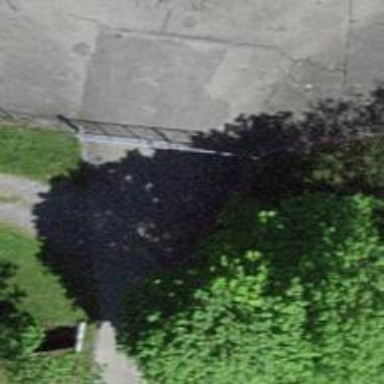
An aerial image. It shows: Gate.